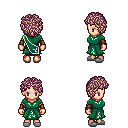
a pixel art fantasy rpg character, female body template, human, light skin, sash dress, red pants, white blonde curly afro hairstyle, cloth bracers, white slippers, four views (front, back, left, right), 2x2 character sprite sheet, small pixel art, hard edges, no anti-aliasing